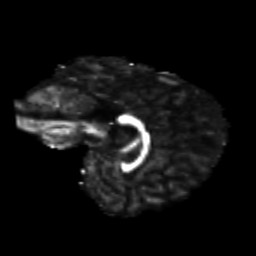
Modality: FA
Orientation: sagittal
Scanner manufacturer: siemens
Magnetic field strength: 3 T
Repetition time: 8.8 s
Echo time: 0.085 s